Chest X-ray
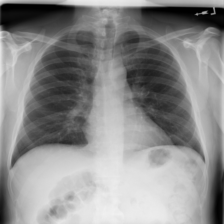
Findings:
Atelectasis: negative
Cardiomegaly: negative
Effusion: negative
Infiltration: negative
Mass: negative
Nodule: negative
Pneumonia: negative
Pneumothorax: negative
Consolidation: negative
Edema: negative
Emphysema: negative
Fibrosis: negative
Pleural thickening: negative
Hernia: negative